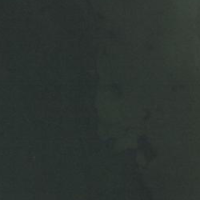
EUNIS habitat code: 14
Species observed at this site:
Tachybaptus ruficollis
Chroicocephalus ridibundus
Cygnus olor
Gallinula chloropus
Fulica atra
Anas platyrhynchos
Mergus merganser